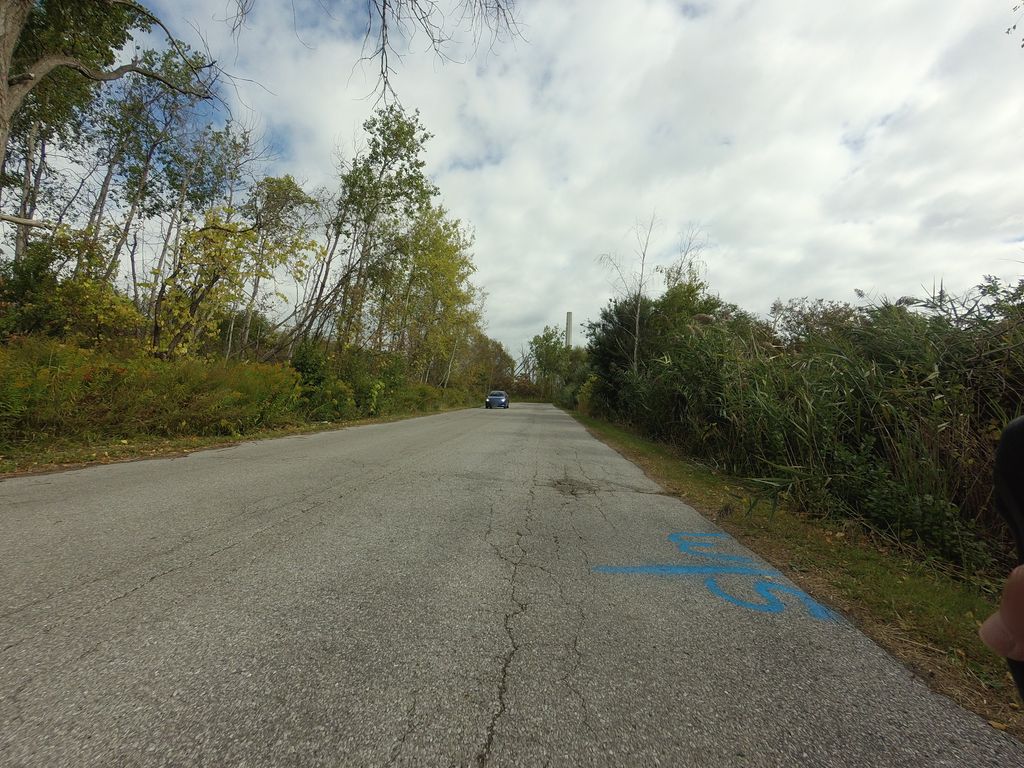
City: toronto